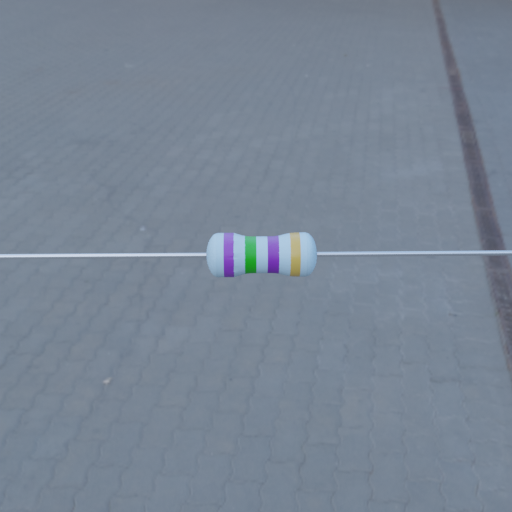
Resistor colour bands (in order): violet, green, violet, gold